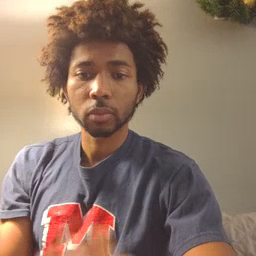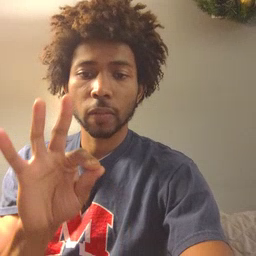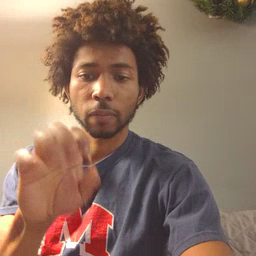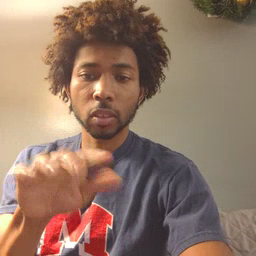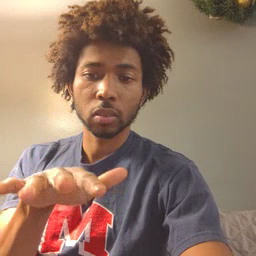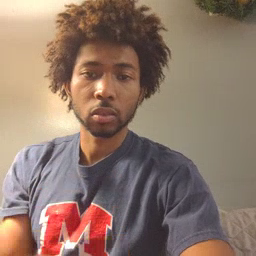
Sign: feet